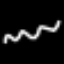
Label: squiggle